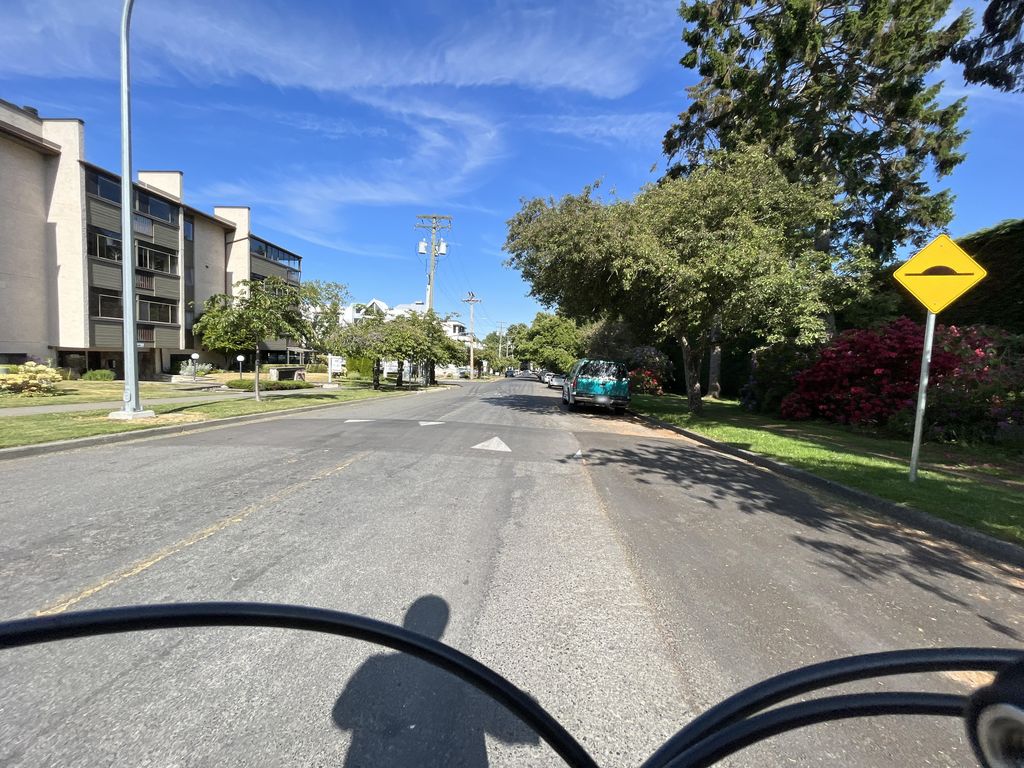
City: victoria